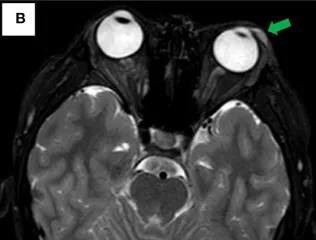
Axial MRI Imaging. (B) T2-weighted showing hyperintense with green arrowhead.
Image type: radiology (mri)